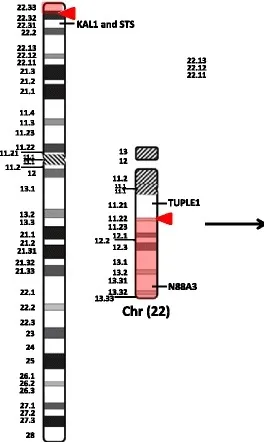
FISH and Cytogenetic analyses of the translocation cariers. A) FISH technique from patient A2 showing the subtelomeric probe of chromosome 22 (in green) in the distal portion of the short arm of the translocated X chromosome, while probe for TUPLE1 gene is located at band q11.21 (in red), remaining on the der(22).
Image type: pathology (fish)